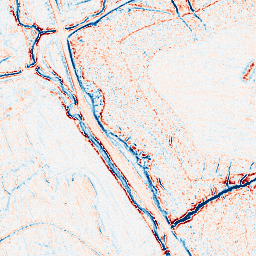
Category: edge_preserving
Decomposition family: anisotropic_diffusion
Decomposition parameters: iterations: 5
kappa: 30
gamma: 0.15
Upsampling method: linear_exact
Upsampling parameters: scale: 4
Upsampling scale: 4